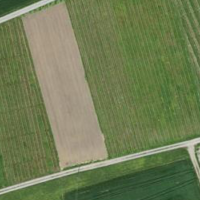
EUNIS habitat code: 40
Species observed at this site:
Gryllus campestris